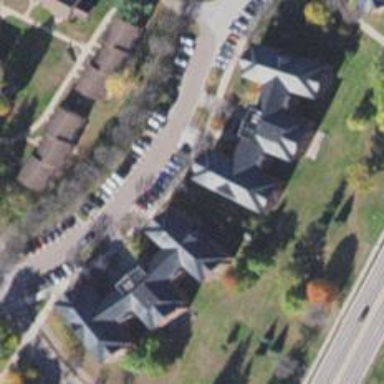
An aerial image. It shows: Dormitory building.